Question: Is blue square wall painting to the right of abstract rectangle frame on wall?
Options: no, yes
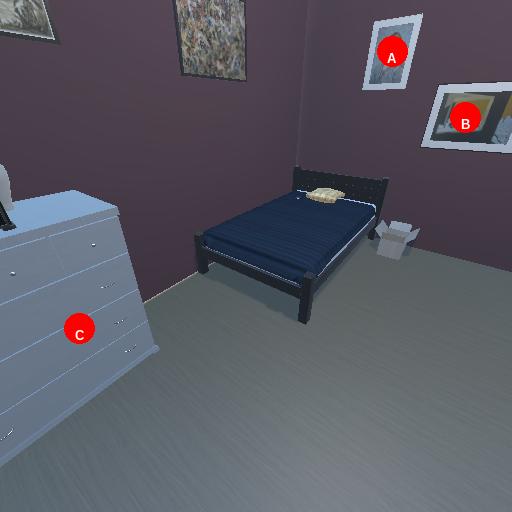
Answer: no